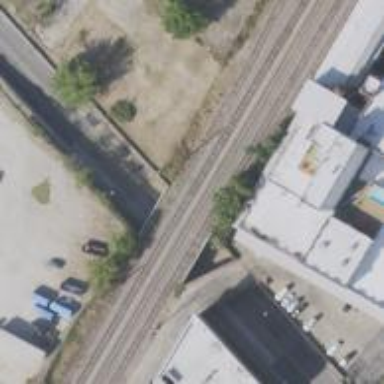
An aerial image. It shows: Bridge for light rail with electrified contact line. It belongs to yard service.